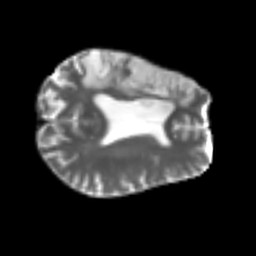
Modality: T2w
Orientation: axial
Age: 46
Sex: male
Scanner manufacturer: siemens
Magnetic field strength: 3 T
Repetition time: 4.999 s
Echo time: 0.07946 s